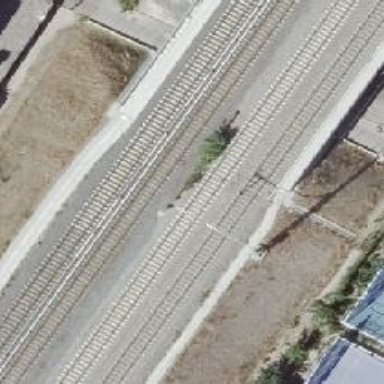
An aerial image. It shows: Railway signal.